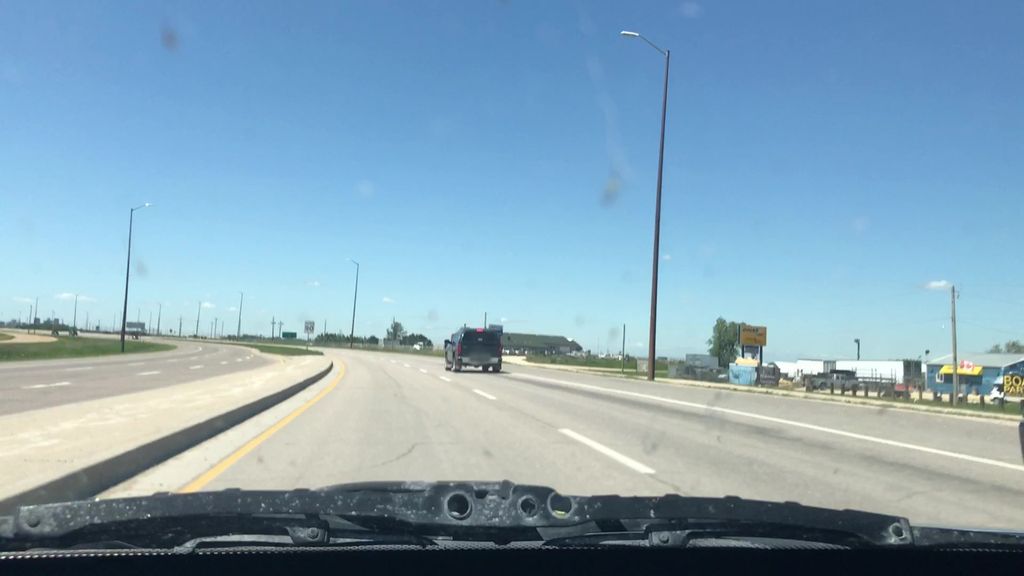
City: winnipeg